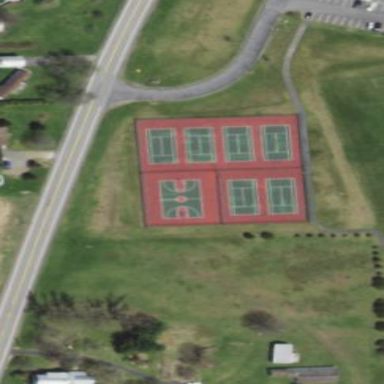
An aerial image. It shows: Tennis court on the leisure land pitch.